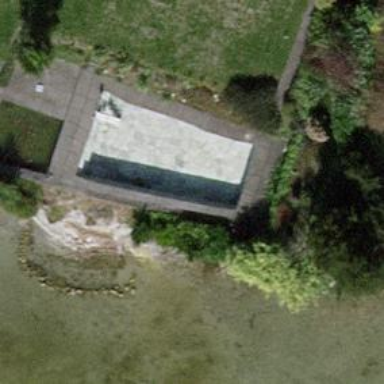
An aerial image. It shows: Swimming pool located in leisure land.